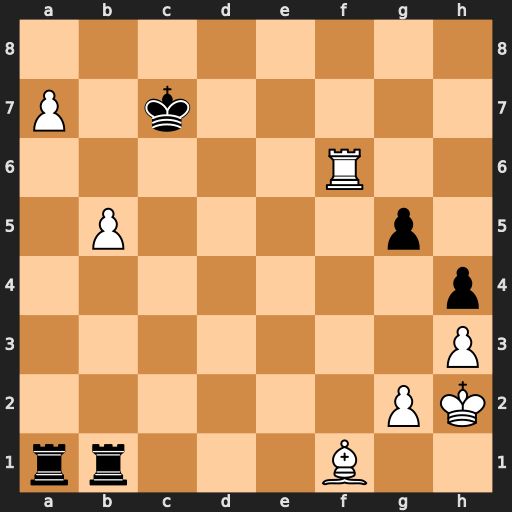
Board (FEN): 8/P1k5/5R2/1P4p1/7p/7P/6PK/rr3B2
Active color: w
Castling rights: -
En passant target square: -
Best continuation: Ra6 Rxf1 b6+ Kd7 Rxa1 Rxa1 b7